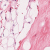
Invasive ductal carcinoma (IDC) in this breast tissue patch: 0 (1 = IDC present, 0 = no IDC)